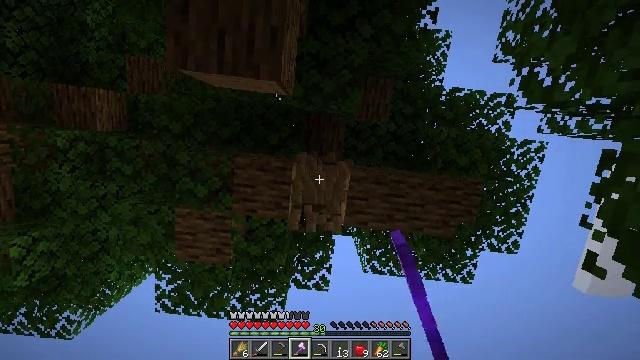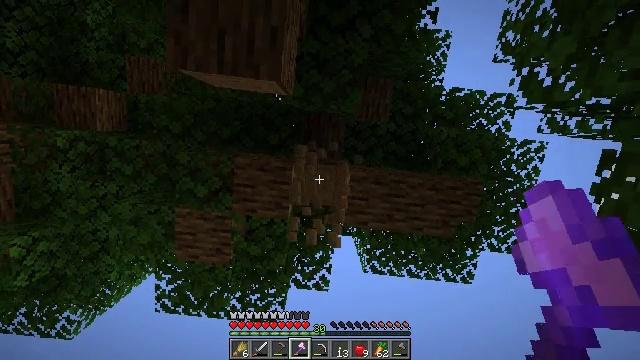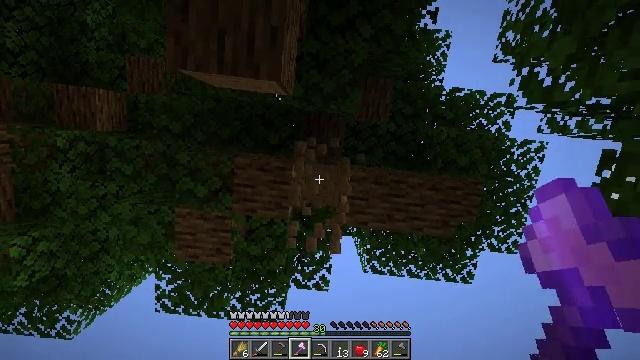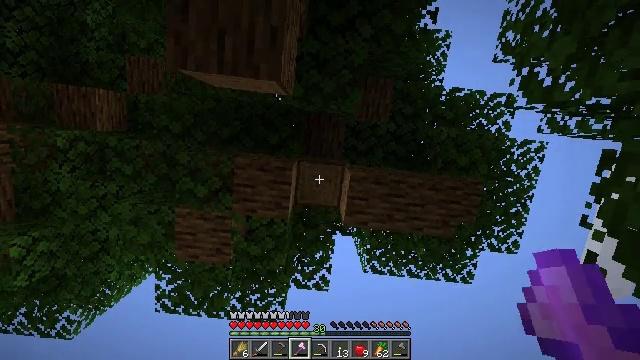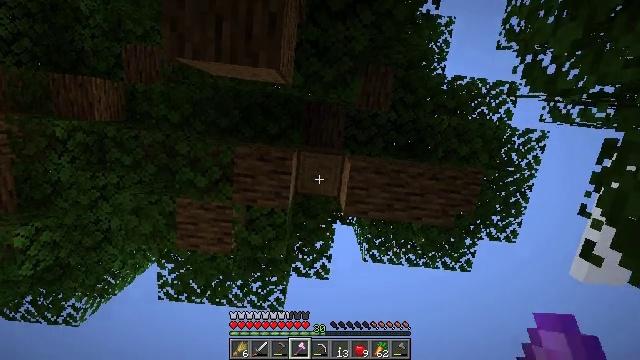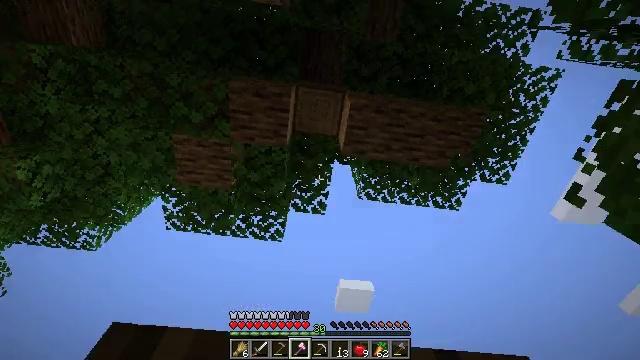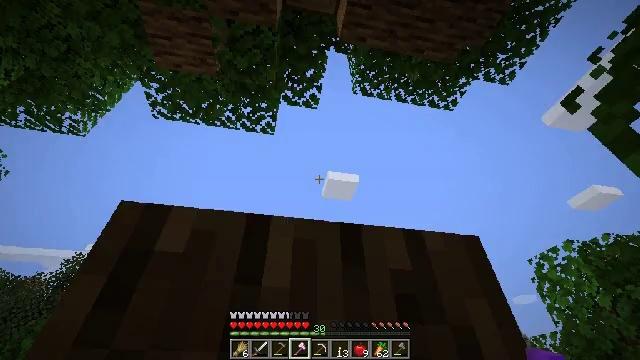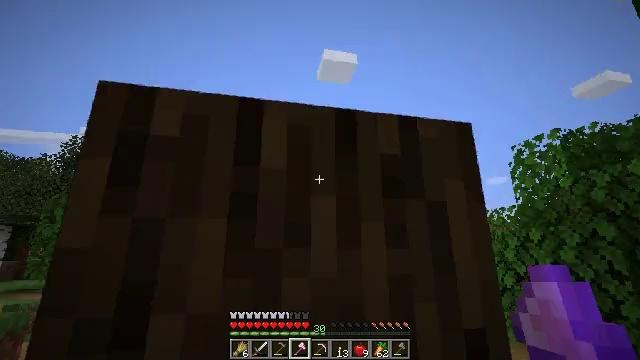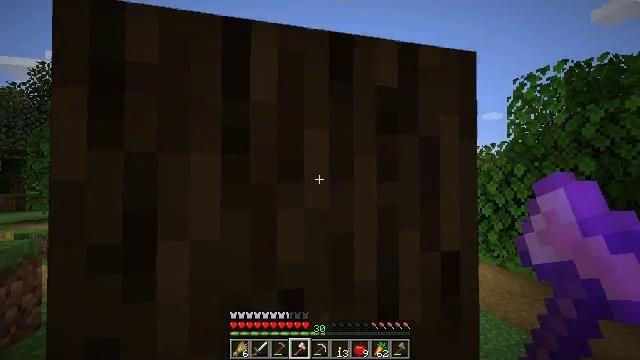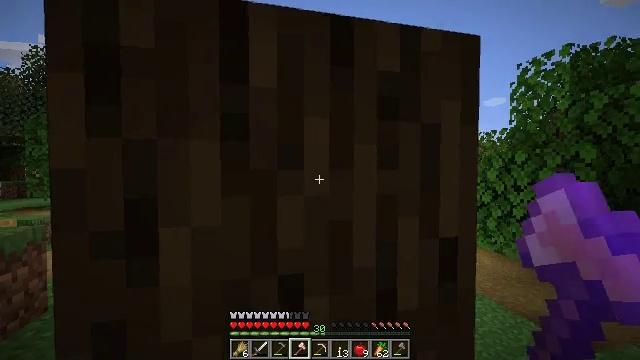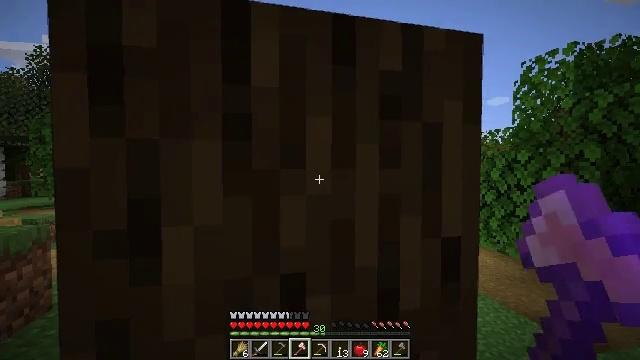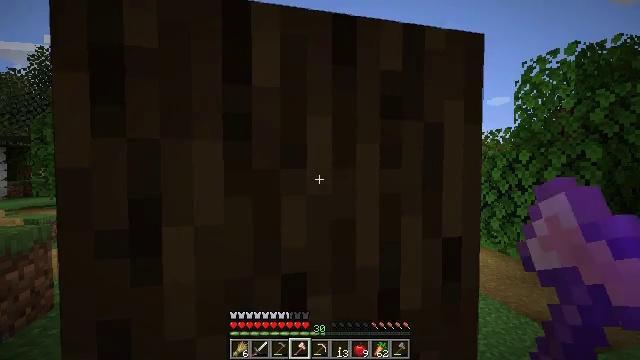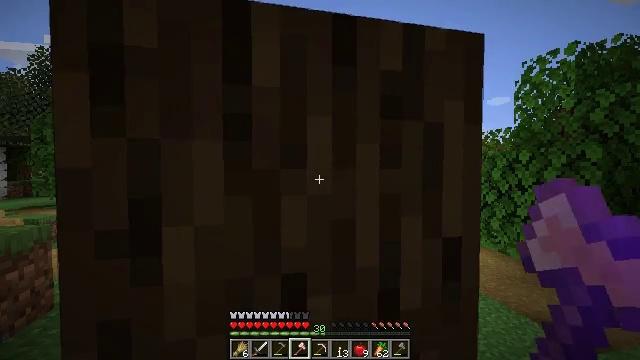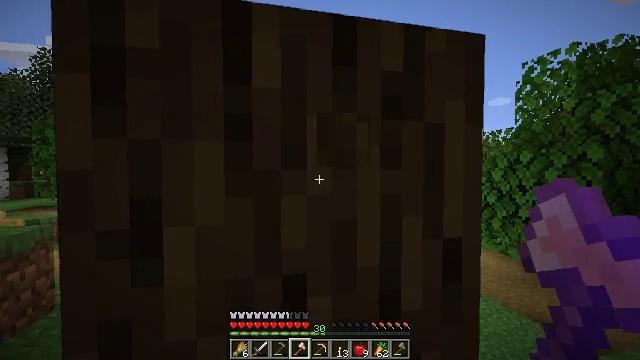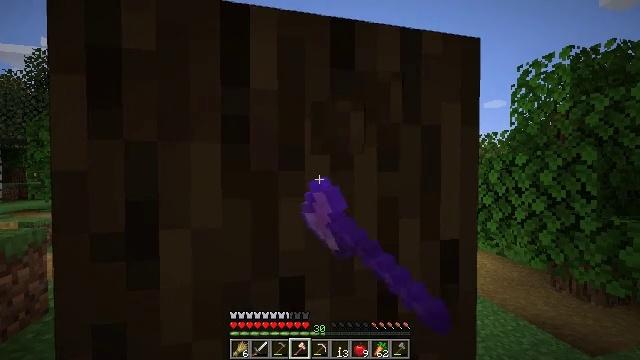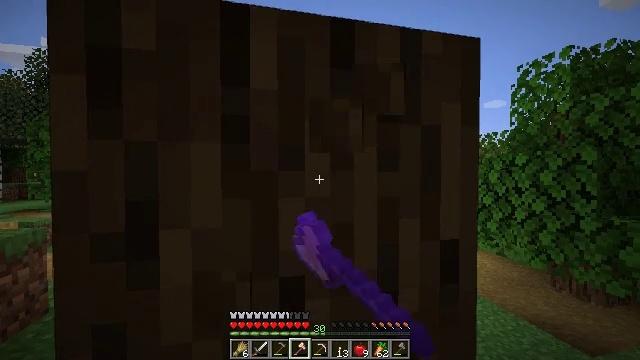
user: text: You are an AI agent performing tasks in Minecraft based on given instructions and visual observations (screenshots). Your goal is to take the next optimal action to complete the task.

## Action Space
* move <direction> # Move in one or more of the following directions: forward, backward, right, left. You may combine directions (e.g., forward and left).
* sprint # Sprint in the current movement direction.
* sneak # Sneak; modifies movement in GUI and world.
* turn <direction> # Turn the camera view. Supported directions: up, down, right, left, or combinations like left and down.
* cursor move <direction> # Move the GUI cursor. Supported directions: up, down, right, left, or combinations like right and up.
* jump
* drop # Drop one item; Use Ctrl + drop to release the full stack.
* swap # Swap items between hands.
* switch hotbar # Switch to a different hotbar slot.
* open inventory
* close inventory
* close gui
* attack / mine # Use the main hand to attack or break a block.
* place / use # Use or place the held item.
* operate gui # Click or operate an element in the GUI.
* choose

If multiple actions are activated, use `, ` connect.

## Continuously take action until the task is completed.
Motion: motion action
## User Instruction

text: Cut down the tree and harvest oak logs.
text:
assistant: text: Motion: attack / mine
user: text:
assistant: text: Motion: attack / mine
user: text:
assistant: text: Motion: attack / mine
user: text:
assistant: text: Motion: turn down, attack / mine
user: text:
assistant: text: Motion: turn right and down
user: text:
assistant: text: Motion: turn right and down
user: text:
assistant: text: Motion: turn right and down
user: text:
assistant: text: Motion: turn right and down
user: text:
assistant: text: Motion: turn down
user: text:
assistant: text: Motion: no_op
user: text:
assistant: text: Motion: no_op
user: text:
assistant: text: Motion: no_op
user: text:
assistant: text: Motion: attack / mine
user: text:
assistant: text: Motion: attack / mine
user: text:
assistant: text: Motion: attack / mine
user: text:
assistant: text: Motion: attack / mine
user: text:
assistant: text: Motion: attack / mine
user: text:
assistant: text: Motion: attack / mine
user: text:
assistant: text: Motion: attack / mine
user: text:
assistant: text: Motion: attack / mine
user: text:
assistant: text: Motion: attack / mine
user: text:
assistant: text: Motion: attack / mine
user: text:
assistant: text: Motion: no_op
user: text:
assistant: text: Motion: no_op
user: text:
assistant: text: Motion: no_op
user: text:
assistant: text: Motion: no_op
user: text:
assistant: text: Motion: no_op
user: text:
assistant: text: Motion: no_op
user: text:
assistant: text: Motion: no_op
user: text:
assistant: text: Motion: move forward, turn right and up